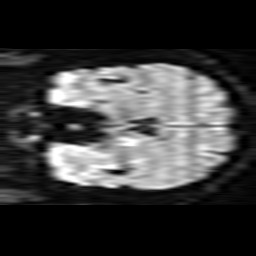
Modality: TRACE
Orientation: coronal
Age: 58
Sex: male
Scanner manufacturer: philips
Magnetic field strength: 1.5 T
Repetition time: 4.804 s
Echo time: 0.07764 s